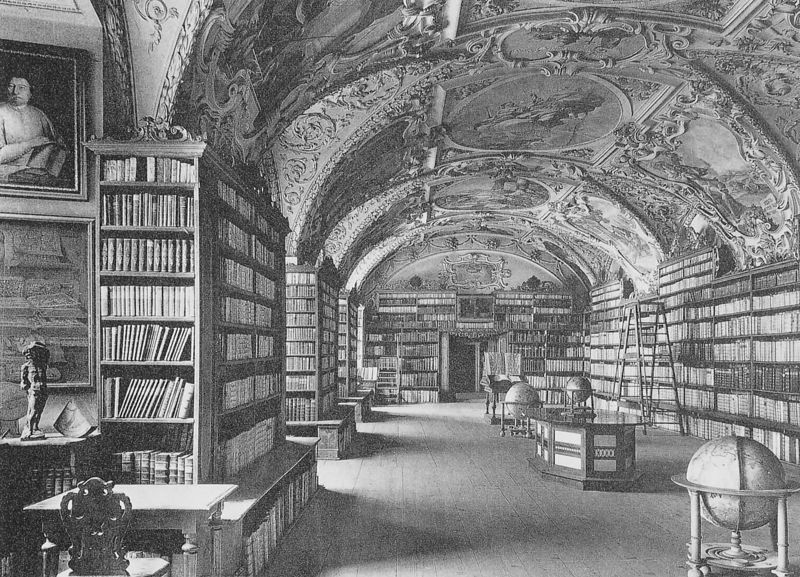
Titel: Theologensaal des Prämonstratenserkloster Strahov in Prag
Standort: Prag, Prämonstratenserkloster Strahov (EU - Tschechische Republik)
Schlagwörter: gemälde, schatten, fenster, grau, licht, raum, stuhl, tisch, tür, zeichnung, ornament, barock, bild, portrait, figur, decke, rokoko, statue, bücher, saal, leiter, holzboden, ornamente, verzierung, stuck, foto, fotografie, gewölbe, buch, kloster, schwarzweiss, schriften, dielenboden, photo, bibliothek, bücherei, regale, deckengemälde, stuckdecke, globus, ablage, bücherwand, deckenmalerei, weltkugel, schränke, folianten, bretterboden, gewölbedecke, globen, bibliotek, holzbodenb